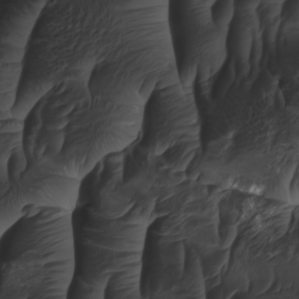
Label: non_frost